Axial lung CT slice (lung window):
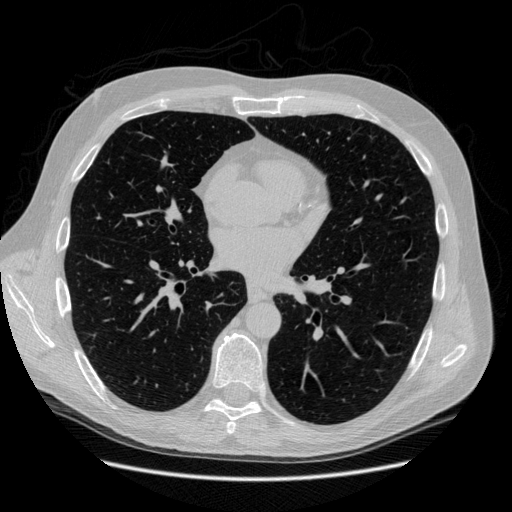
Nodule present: no